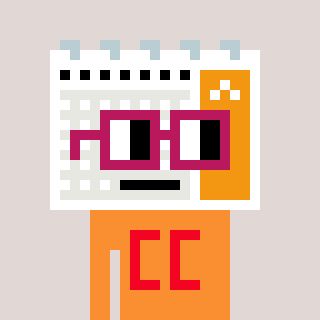
a pixel art character with square dark red glasses, a calendar-shaped head and a orange-colored body on a warm background